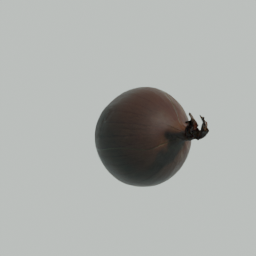
Label: nature